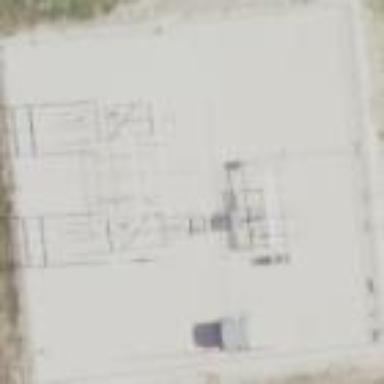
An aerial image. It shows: Power substation.